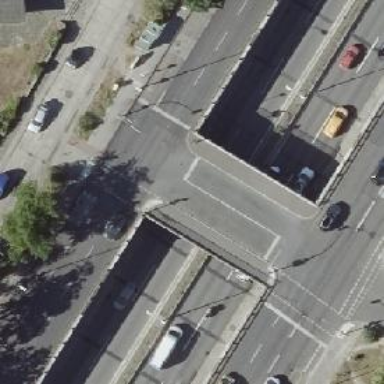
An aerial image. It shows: Residential road with asphalt surface. There is bridge over this road with sidewalks on both sides.